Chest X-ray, AP view. Patient: 28 years old, sex M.
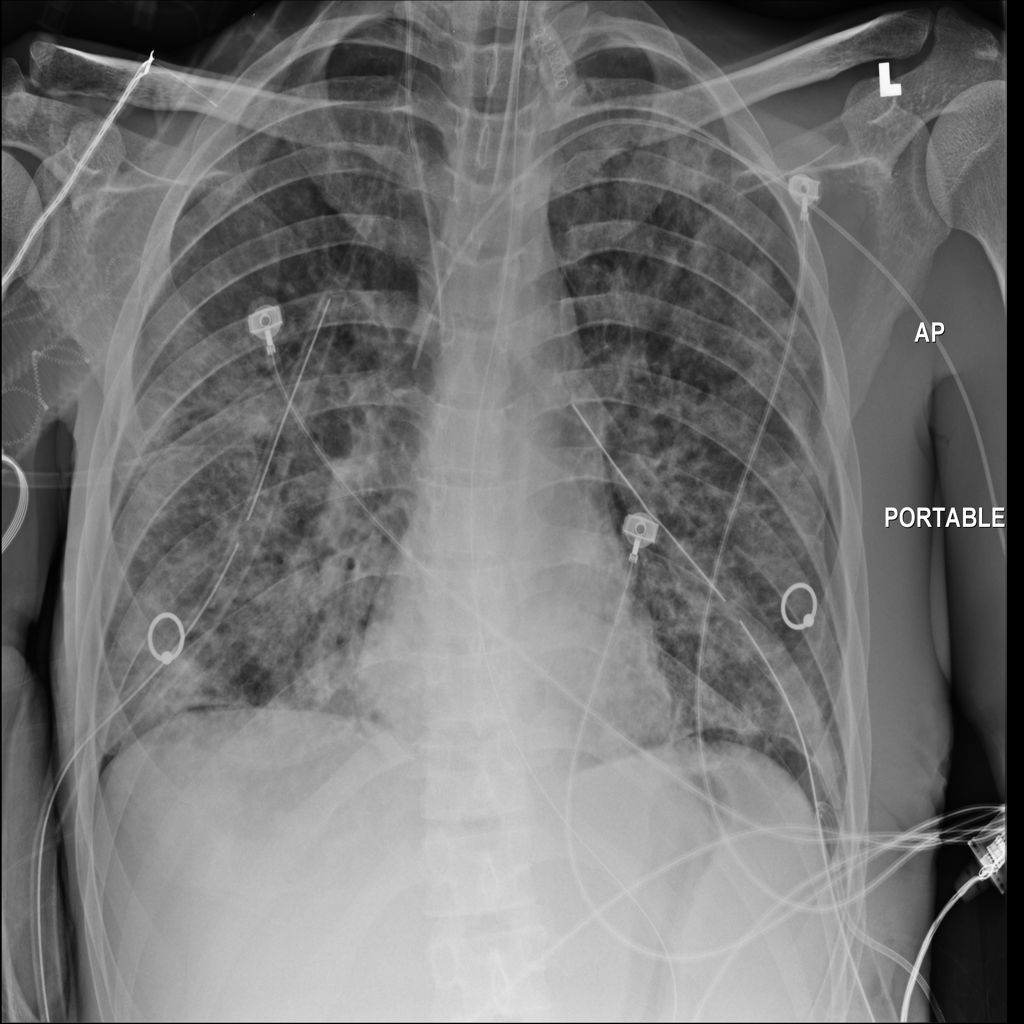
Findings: Effusion, Pneumothorax